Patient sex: F
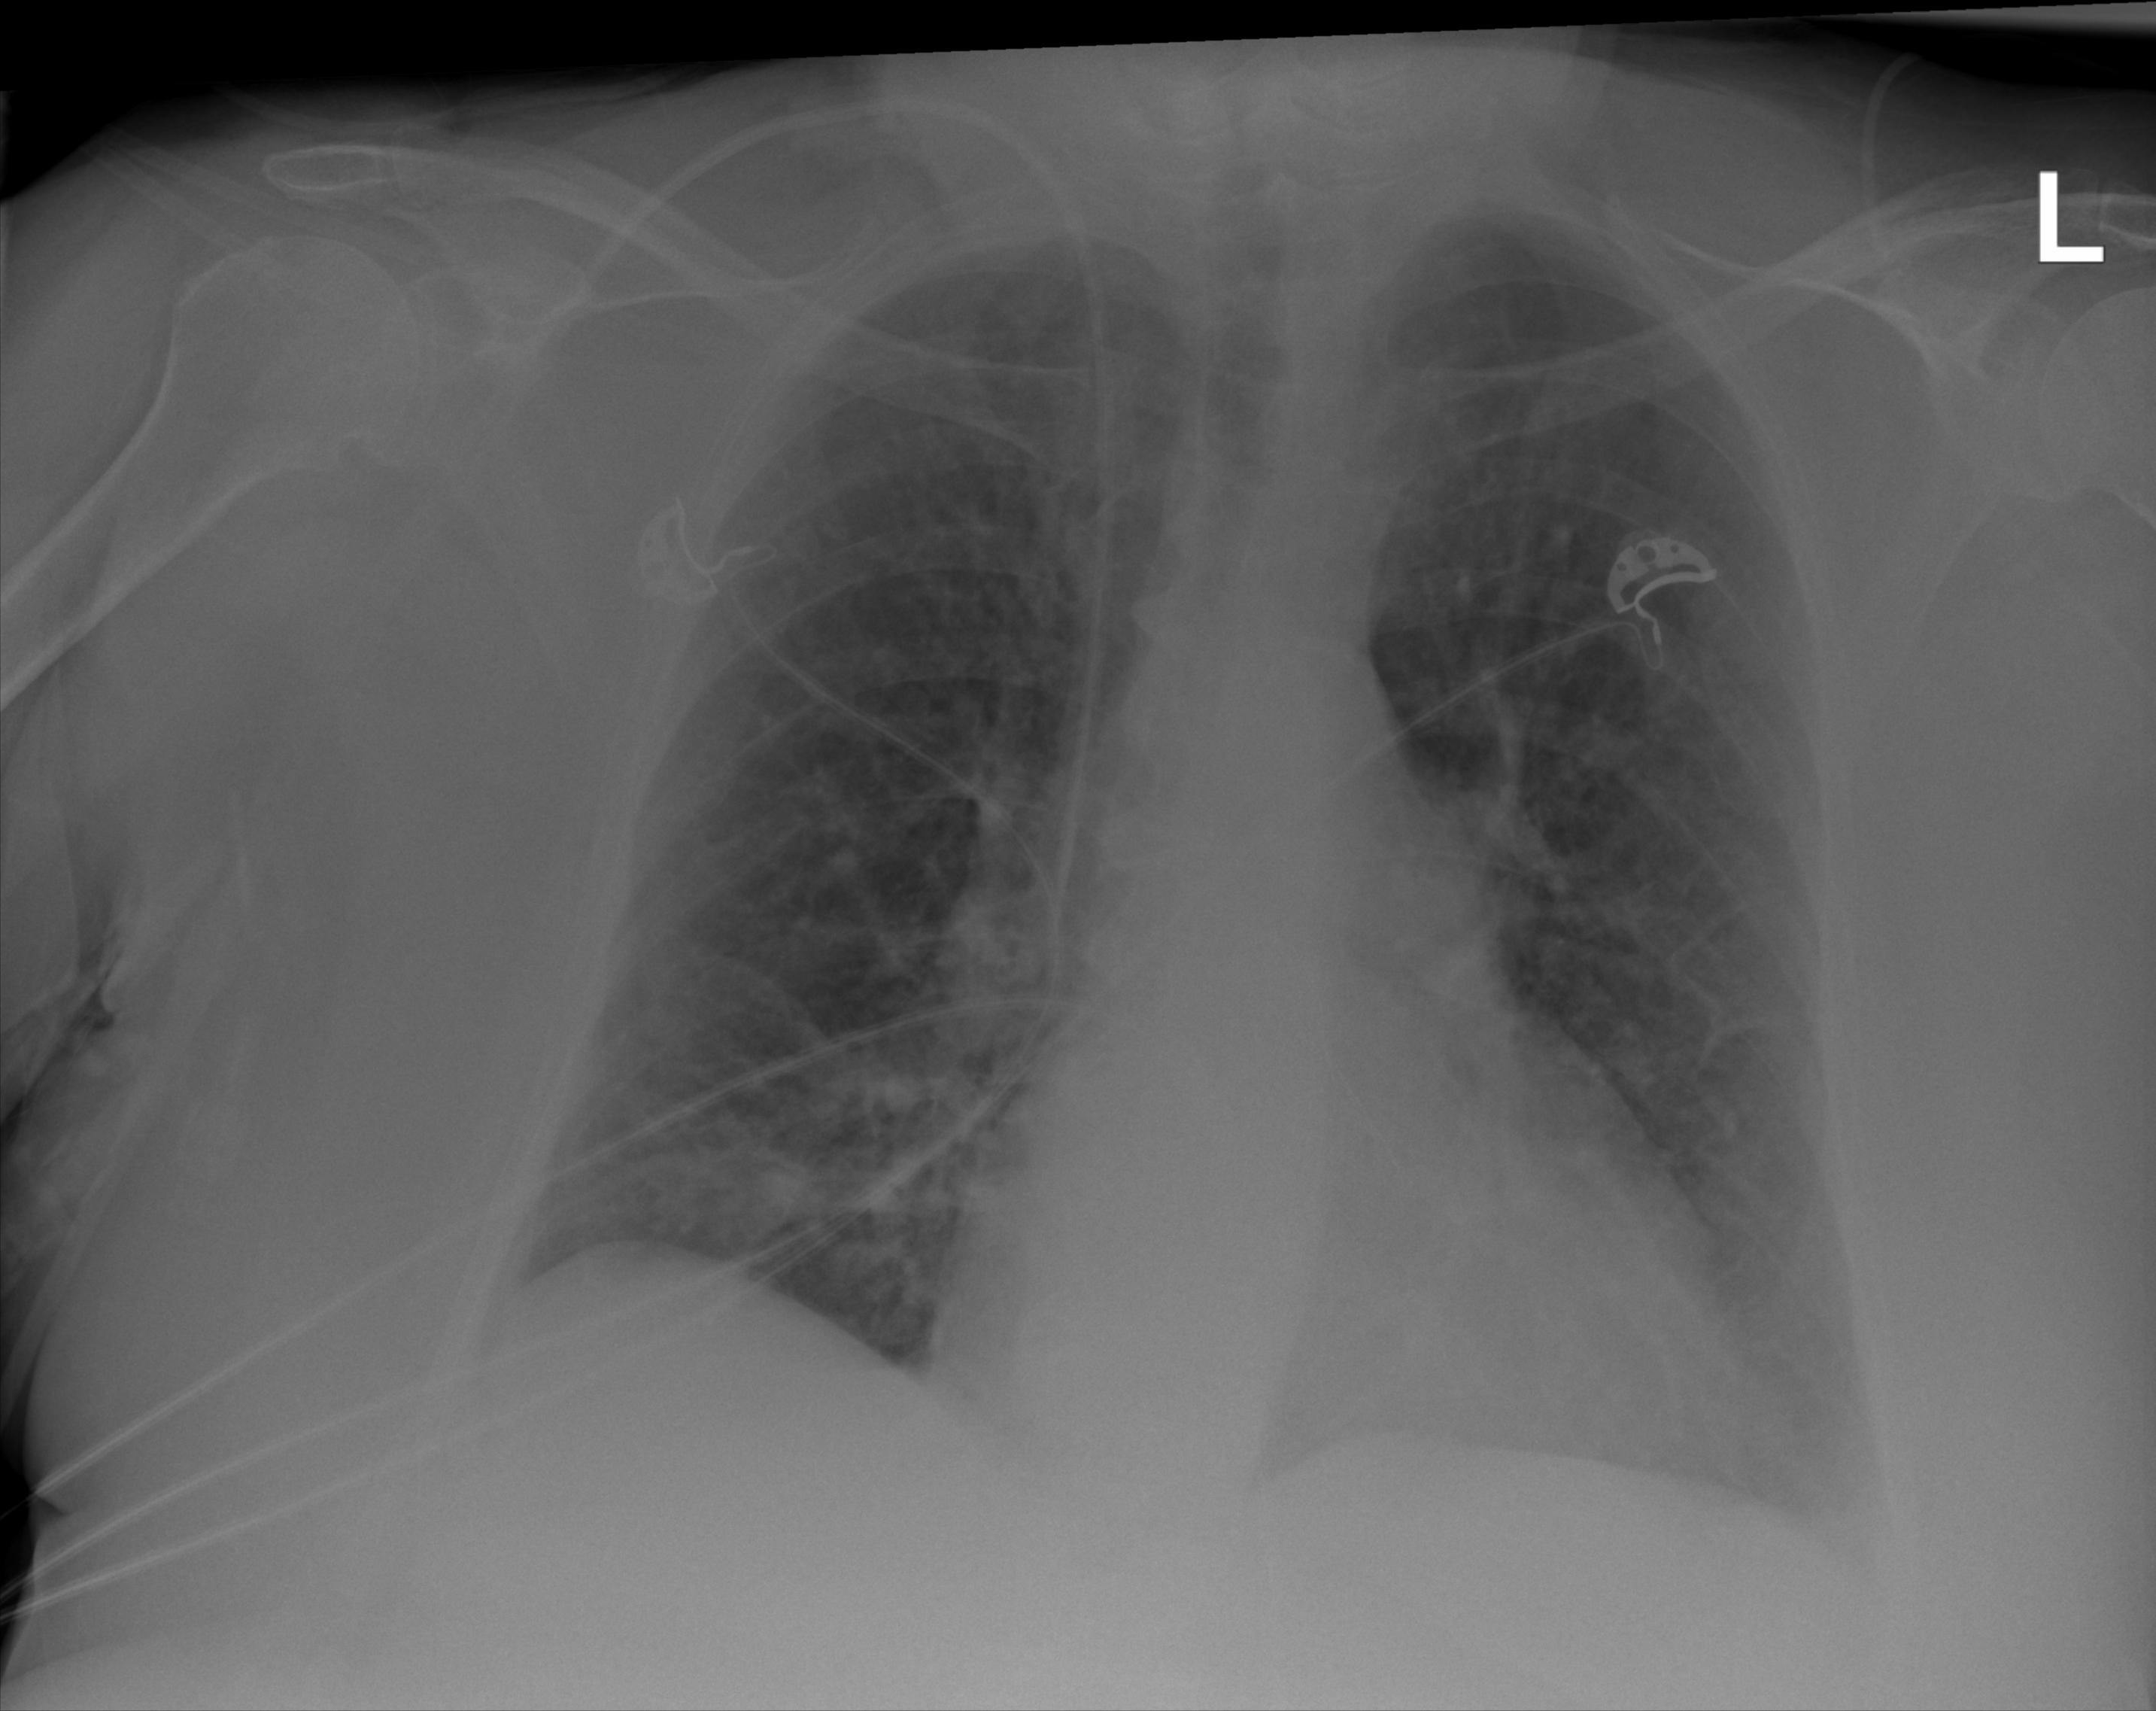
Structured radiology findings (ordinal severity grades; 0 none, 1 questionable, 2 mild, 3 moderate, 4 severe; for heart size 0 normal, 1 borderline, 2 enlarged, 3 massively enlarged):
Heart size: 2
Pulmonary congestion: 2
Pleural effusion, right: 0
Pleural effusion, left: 1
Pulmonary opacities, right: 2
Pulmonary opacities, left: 0
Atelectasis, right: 2
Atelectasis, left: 2